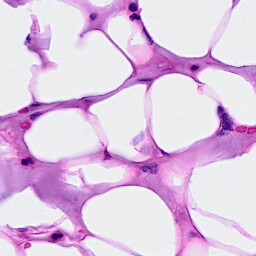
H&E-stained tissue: Breast